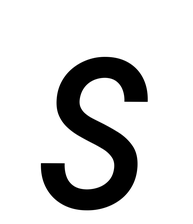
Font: Roboto-Italic_Condensed_Italic